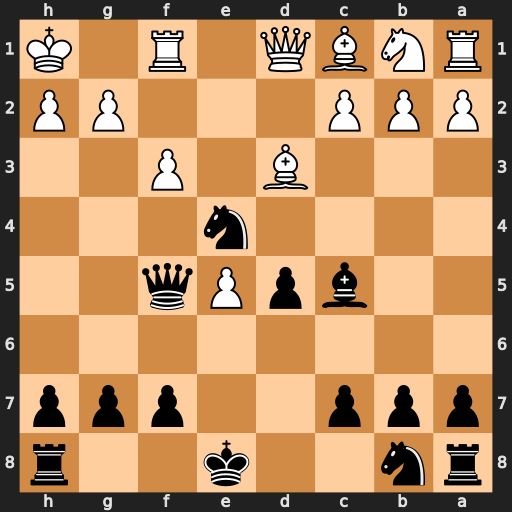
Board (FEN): rn2k2r/ppp2ppp/8/2bpPq2/4n3/3B1P2/PPP3PP/RNBQ1R1K
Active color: b
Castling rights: kq
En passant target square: -
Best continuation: Ng3+ hxg3 Qh5#